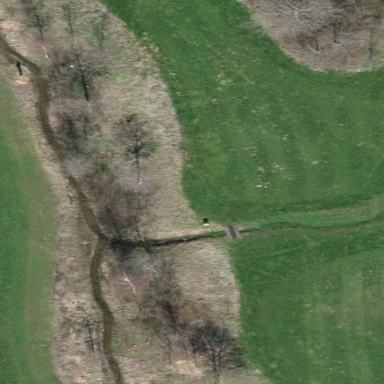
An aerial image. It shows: Grassy fairway on golf course.